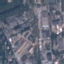
Label: Industrial